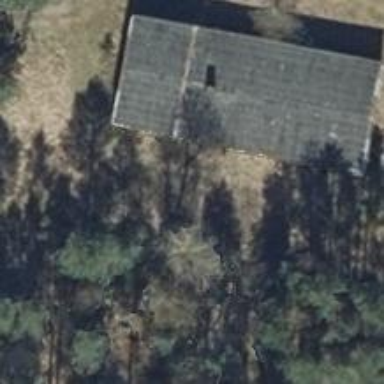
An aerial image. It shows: Farm auxiliary building with gabled roof oriented along and painted in dark grey color.